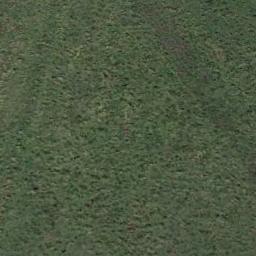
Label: meadow